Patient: sex F, age 67
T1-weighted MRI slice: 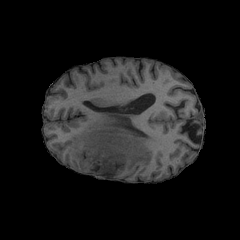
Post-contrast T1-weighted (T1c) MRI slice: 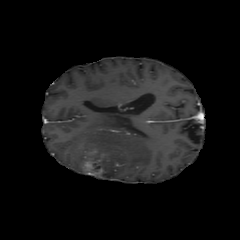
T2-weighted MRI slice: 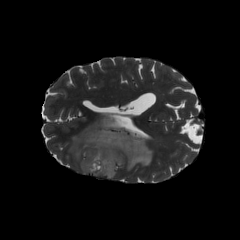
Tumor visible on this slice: yes
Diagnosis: Astrocytoma, IDH-mutant
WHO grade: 4